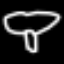
Label: mushroom